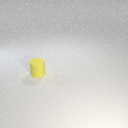
small yellow rubber cylinder